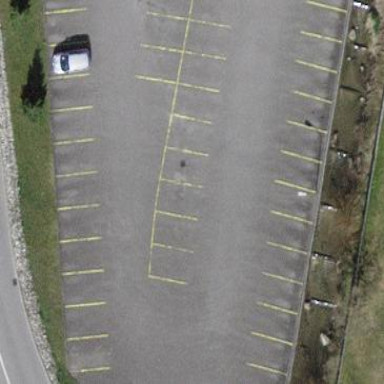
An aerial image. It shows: Parking area with surface.